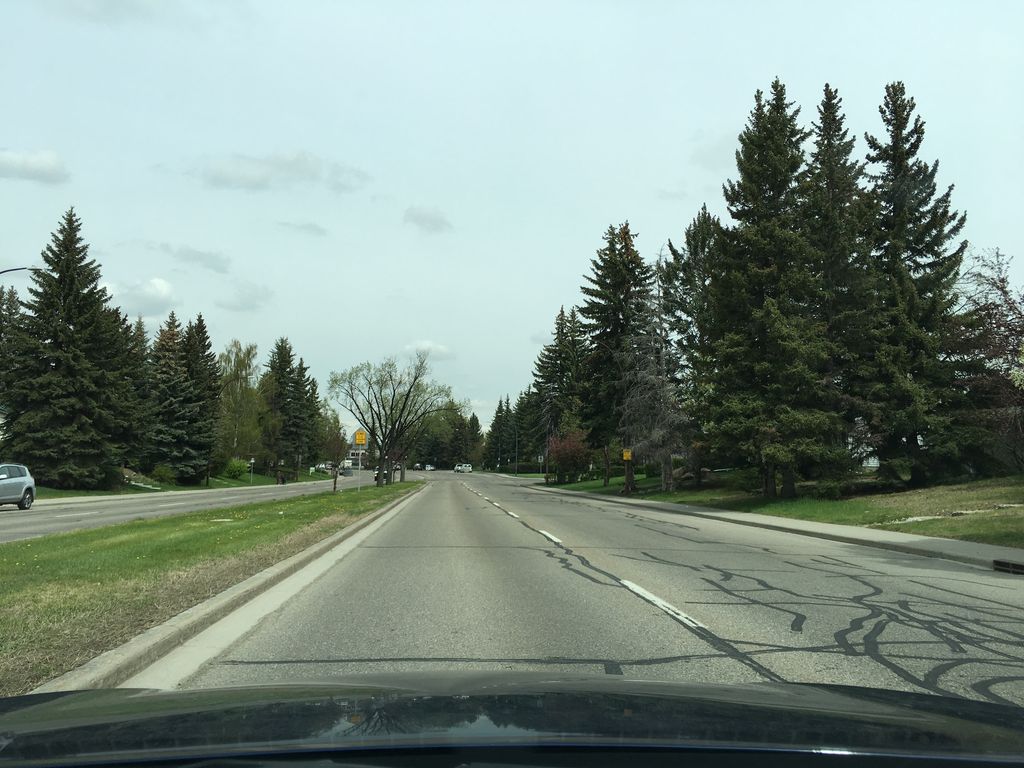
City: calgary